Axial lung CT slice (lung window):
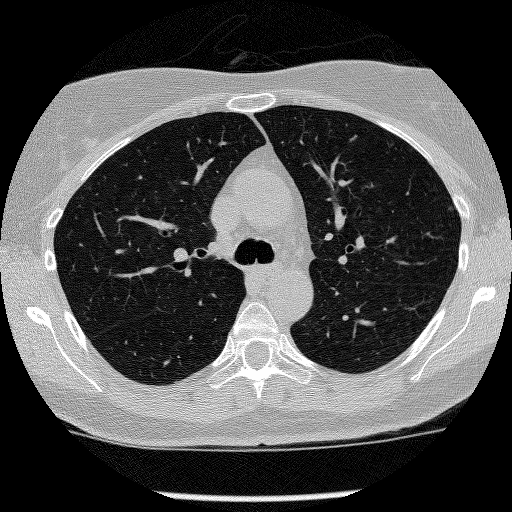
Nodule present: no